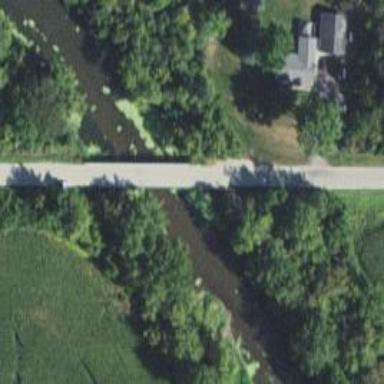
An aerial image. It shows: Residential road with bridge.